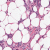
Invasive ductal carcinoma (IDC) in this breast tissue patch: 1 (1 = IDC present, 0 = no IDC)